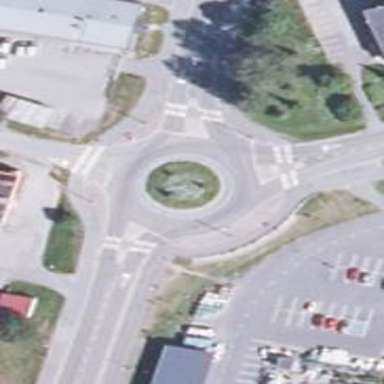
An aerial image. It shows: Tertiary road with asphalt surface leading to roundabout.